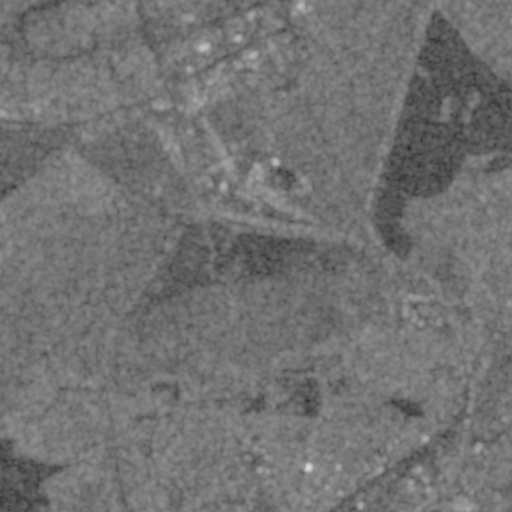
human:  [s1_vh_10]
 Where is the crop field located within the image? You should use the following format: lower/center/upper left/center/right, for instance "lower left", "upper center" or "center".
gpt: The crop field is located in the lower left of the image.
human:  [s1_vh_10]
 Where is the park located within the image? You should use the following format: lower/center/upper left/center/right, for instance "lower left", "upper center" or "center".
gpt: The park is located in the lower right of the image.
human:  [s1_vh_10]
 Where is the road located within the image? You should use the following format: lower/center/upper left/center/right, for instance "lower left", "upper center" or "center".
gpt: There is no road in the image.

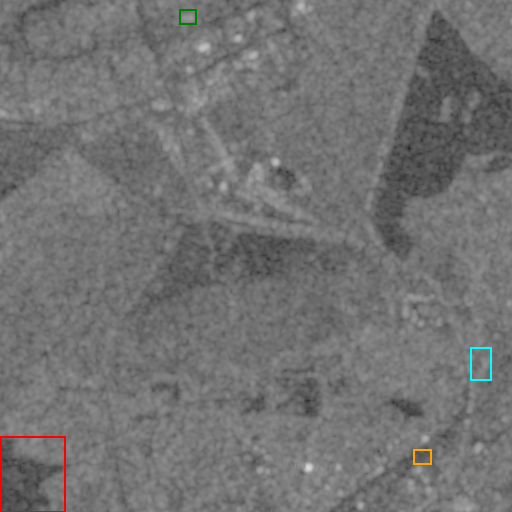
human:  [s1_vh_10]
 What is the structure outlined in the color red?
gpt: The structure outlined in red is a crop field.
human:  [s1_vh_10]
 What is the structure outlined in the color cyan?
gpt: The structure outlined in cyan is a park.
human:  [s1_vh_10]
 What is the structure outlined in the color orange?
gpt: The structure outlined in orange is a parking lot.
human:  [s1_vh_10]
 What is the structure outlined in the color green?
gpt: The structure outlined in green is a power substation.
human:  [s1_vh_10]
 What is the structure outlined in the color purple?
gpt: There is no purple outline.